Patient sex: F
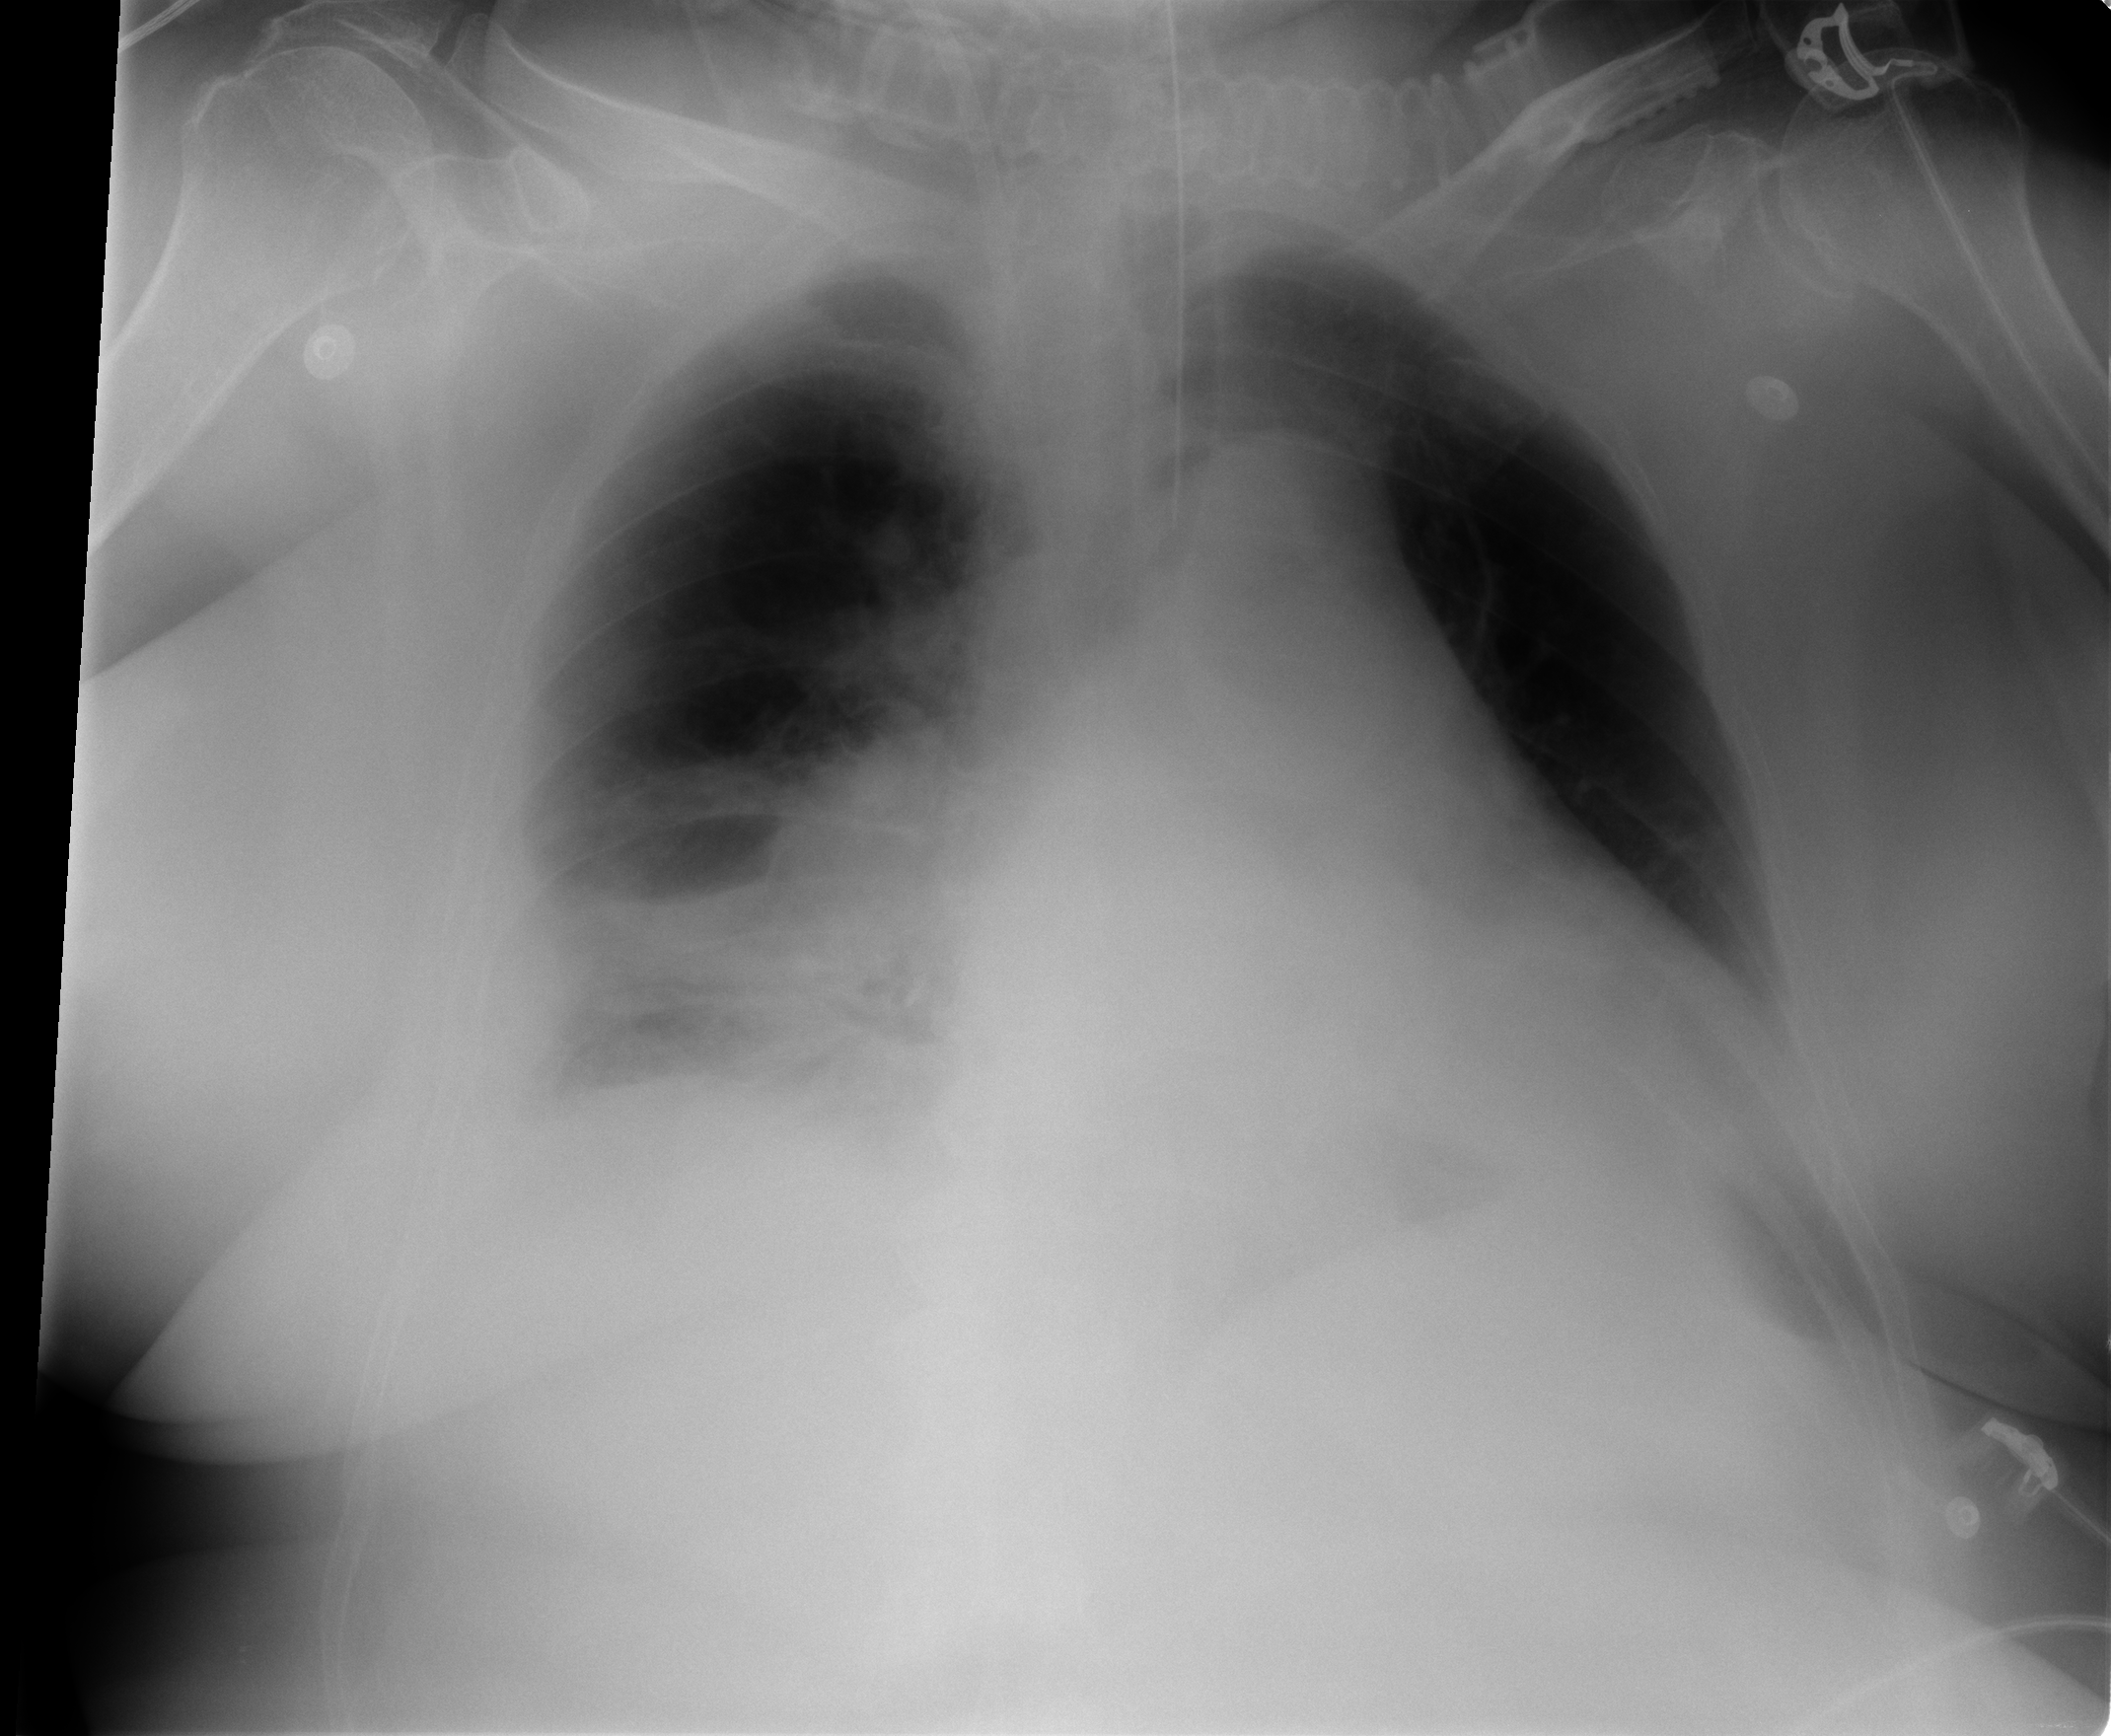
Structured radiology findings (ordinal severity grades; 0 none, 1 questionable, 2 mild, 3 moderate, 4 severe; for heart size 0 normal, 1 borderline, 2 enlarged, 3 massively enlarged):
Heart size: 1
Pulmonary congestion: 0
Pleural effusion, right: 2
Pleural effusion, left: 0
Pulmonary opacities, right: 1
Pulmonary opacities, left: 0
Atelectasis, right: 2
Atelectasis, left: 1